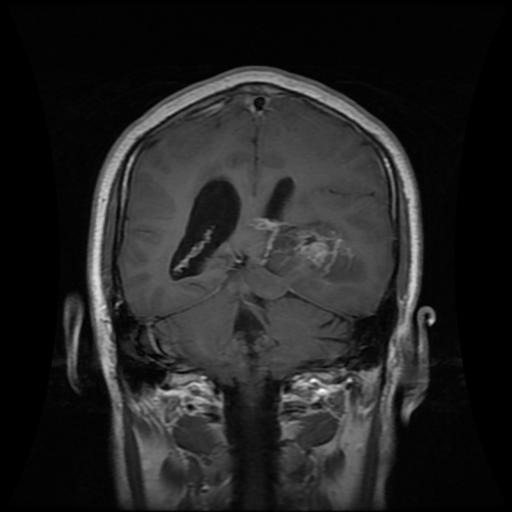
Label: glioma